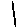
Label: line